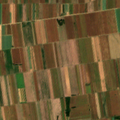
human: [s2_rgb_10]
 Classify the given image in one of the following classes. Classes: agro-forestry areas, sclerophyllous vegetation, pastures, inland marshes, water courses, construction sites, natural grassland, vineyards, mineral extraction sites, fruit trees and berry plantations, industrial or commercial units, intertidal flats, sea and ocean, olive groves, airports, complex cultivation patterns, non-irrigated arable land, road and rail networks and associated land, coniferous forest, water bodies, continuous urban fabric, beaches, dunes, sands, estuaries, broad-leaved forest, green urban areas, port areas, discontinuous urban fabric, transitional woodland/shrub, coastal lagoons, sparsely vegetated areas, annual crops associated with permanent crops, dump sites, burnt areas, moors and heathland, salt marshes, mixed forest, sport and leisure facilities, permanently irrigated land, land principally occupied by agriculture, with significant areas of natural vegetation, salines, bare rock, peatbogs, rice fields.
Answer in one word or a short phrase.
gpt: non-irrigated arable land